Aerial crown-view tile of a tropical tree (Barro Colorado Island, Panama), acquired 20250414:
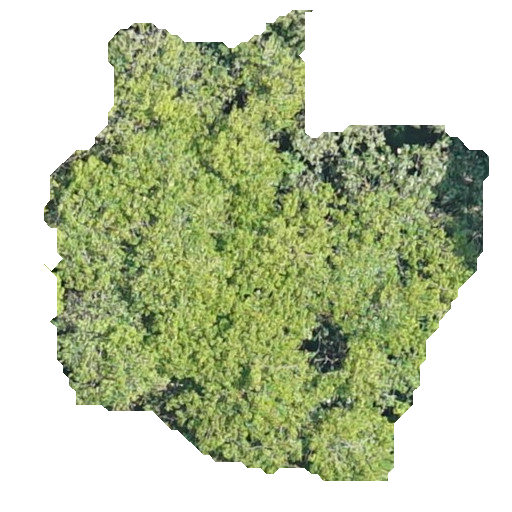
Species: Apeiba membranacea
GBIF accepted scientific name: Apeiba membranacea
Crown area: 209.161 m²